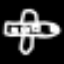
Label: airplane